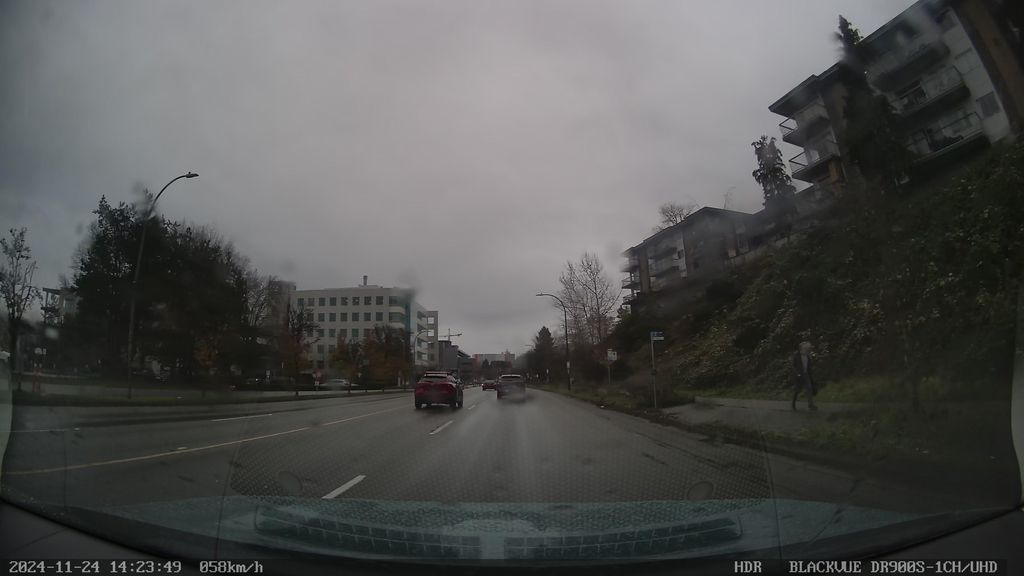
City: vancouver